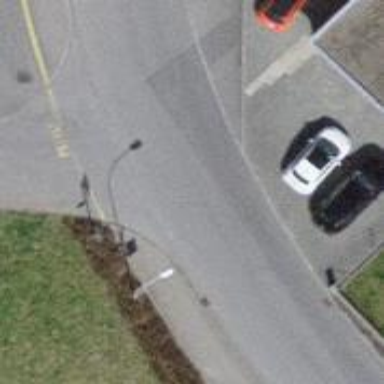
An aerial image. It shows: Kerb barrier.